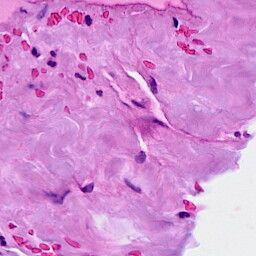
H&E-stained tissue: Breast